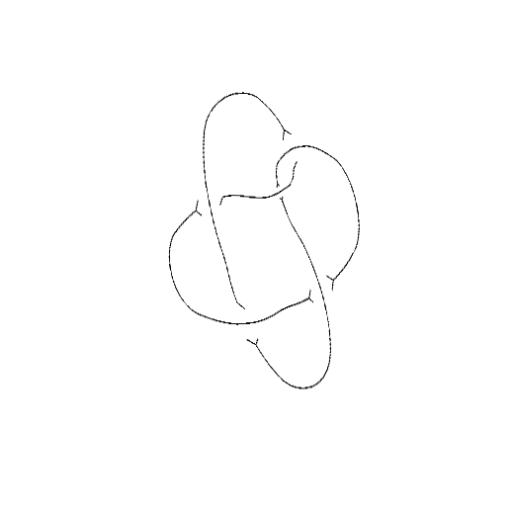
Crossing number: 5